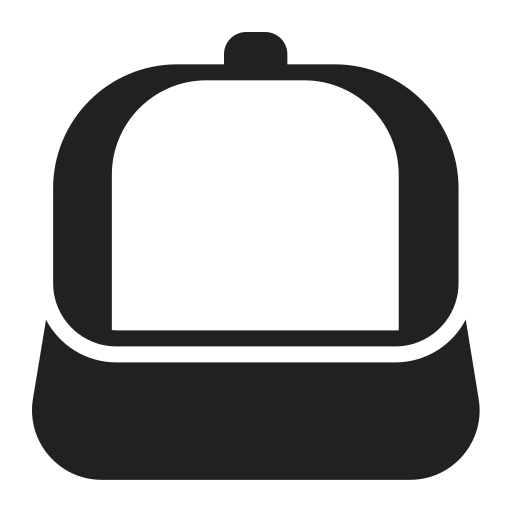
billed cap high contrast